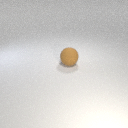
large brown rubber sphere